Question: I need to get the following pattern

have developed following code.
'''
public static void main(String[] args) {
int number = 9;
for(int i=0;i<9;i++){
for(int j=0;j<18;j++){
if(number==6)
continue;
System.out.print(number);
}
if(number != 6)
System.out.println();
number--;
}
}
'''
But I cant think about the logic to get the curved part of the pattern. Can Anyone give an opinion?
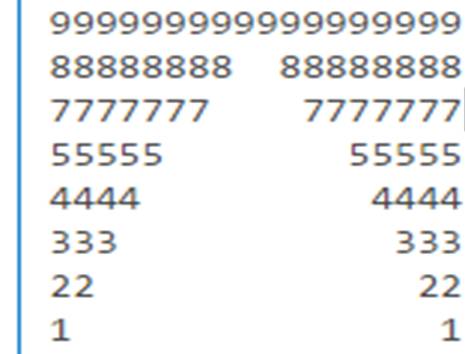
Answer: '''
if (j < number || j >= 18 - number)
System.out.print(number);
else
System.out.print(" ");
'''